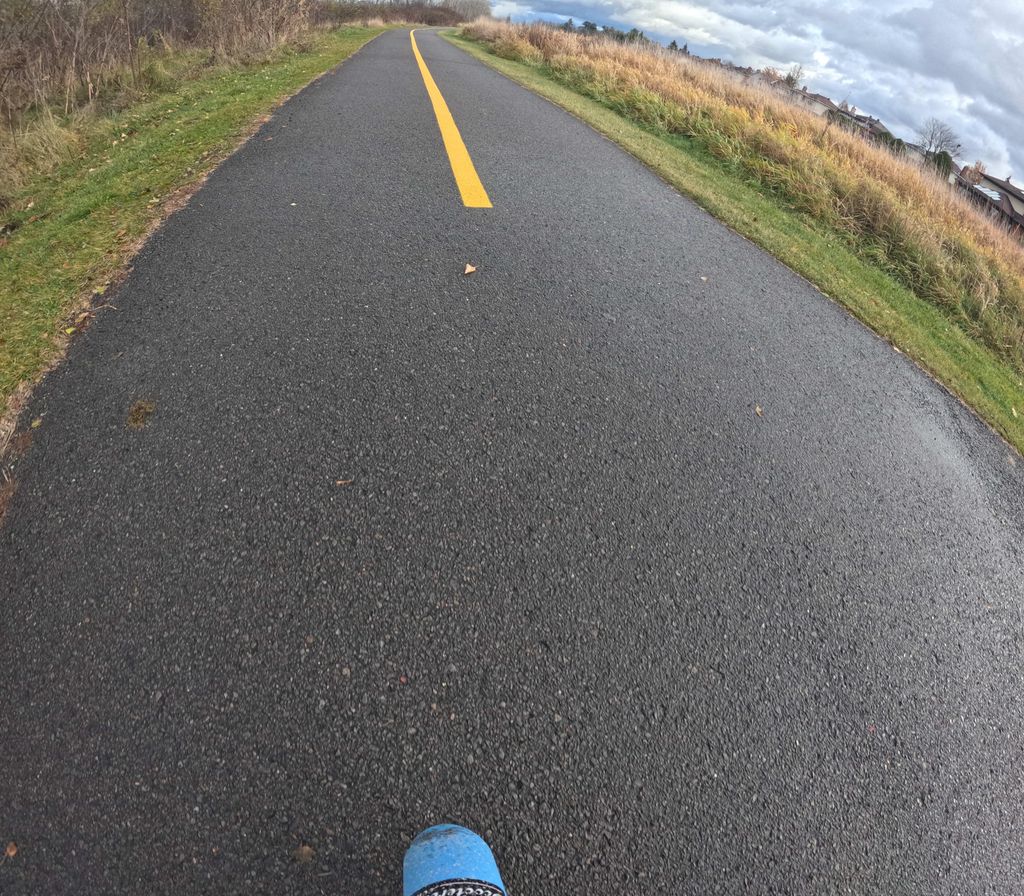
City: ottawa-gatineau